Question: Im wondering if anyone of you could take a look at my method code and help me figure out what makes it faulty? It's a simple task about determing wheter or not two rectangles overlap/intercept/touch eachother. I searched around on the forum and studied the separating axis test/theorem. It works. partly. But the problem occur when i have two rectangles that dont have the same dimensions.
Heres the code:
'''
public boolean contains(MyRectangle2D x, MyRectangle2D y){
if(Math.abs(xAxisDistance(x, y)) - Math.abs(centerToPerimeterXDistance(x)) - Math.abs(centerToPerimeterYDistance(y)) > 0)
return false;
if(Math.abs(yAxisDistance(x, y)) - Math.abs(centerToPerimeterXDistance(x)) - Math.abs(centerToPerimeterYDistance(y)) > 0)
return false;
else
return true;
}
public double xAxisDistance(MyRectangle2D x, MyRectangle2D y){
return x.getXCenter() - y.getXCenter();
}
public double yAxisDistance(MyRectangle2D x, MyRectangle2D y){
return x.getYCenter() - y.getYCenter();
}
public double centerToPerimeterXDistance(MyRectangle2D x){
return x.getWidth()/2;
}
public double centerToPerimeterYDistance(MyRectangle2D x){
return x.getHeight()/2;
}
'''
In short: I have two if-sentences. one check the x-axis, and the other one checks the y-axis. And if the distances between the circles is less than 0. they overlap. It works fine when the circles have the same dimensions, but if one circle have a larger Height for eksample. it "overlaps" when its far away.
Any input that can push me in the right direction to solve this is appretiated!

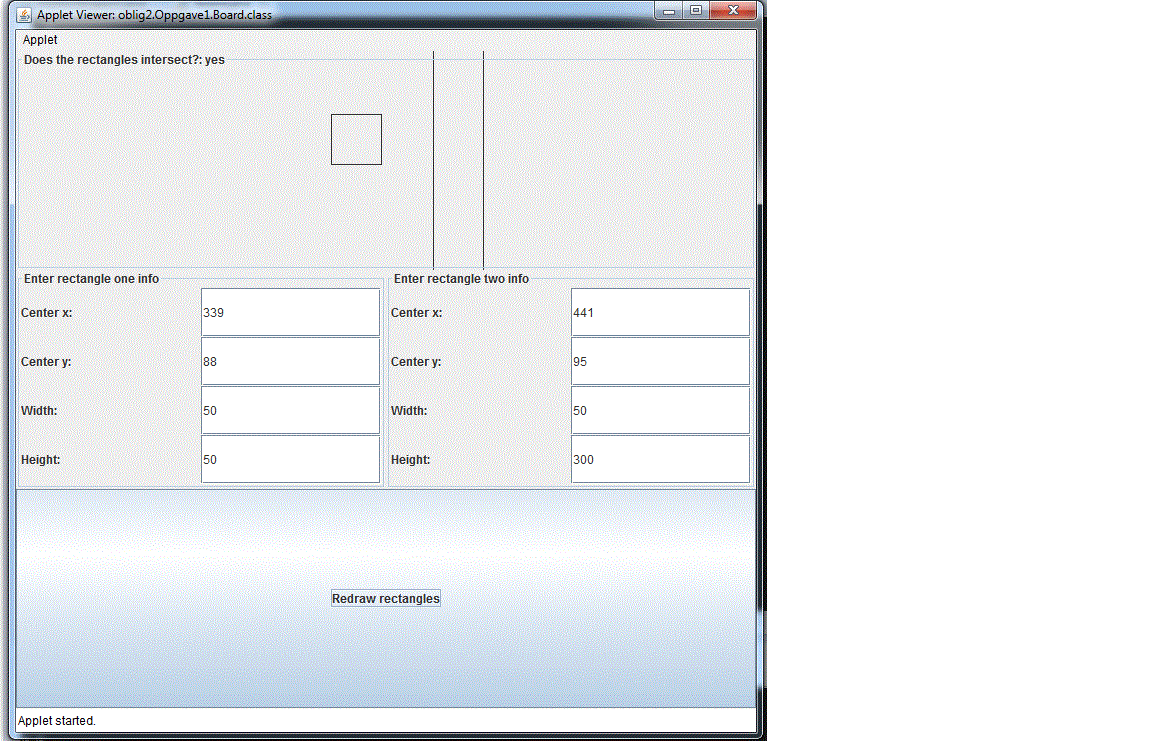
Answer: The error was in my contains-method.
i was supposed to substract the 'centerToPerimeterXDistance'of both the rectangles.
But instead i had 'centerToPerimeter_Y_Distance' mixed in. Just changed it to X. and it worked like a charm :D